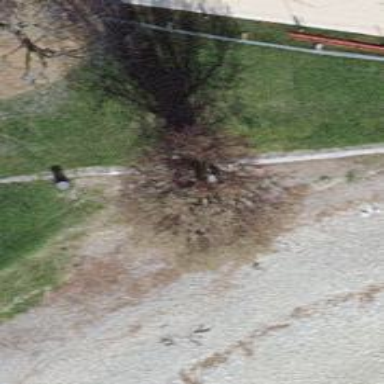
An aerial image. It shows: Broadleaved tree with lush foliage.